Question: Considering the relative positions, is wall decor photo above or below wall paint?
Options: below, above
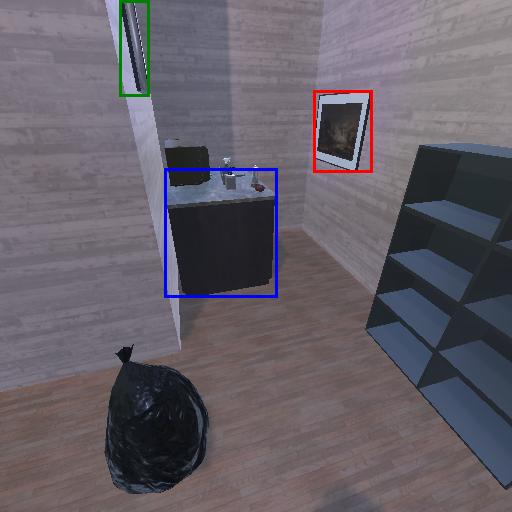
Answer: below